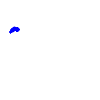
Particle: electron